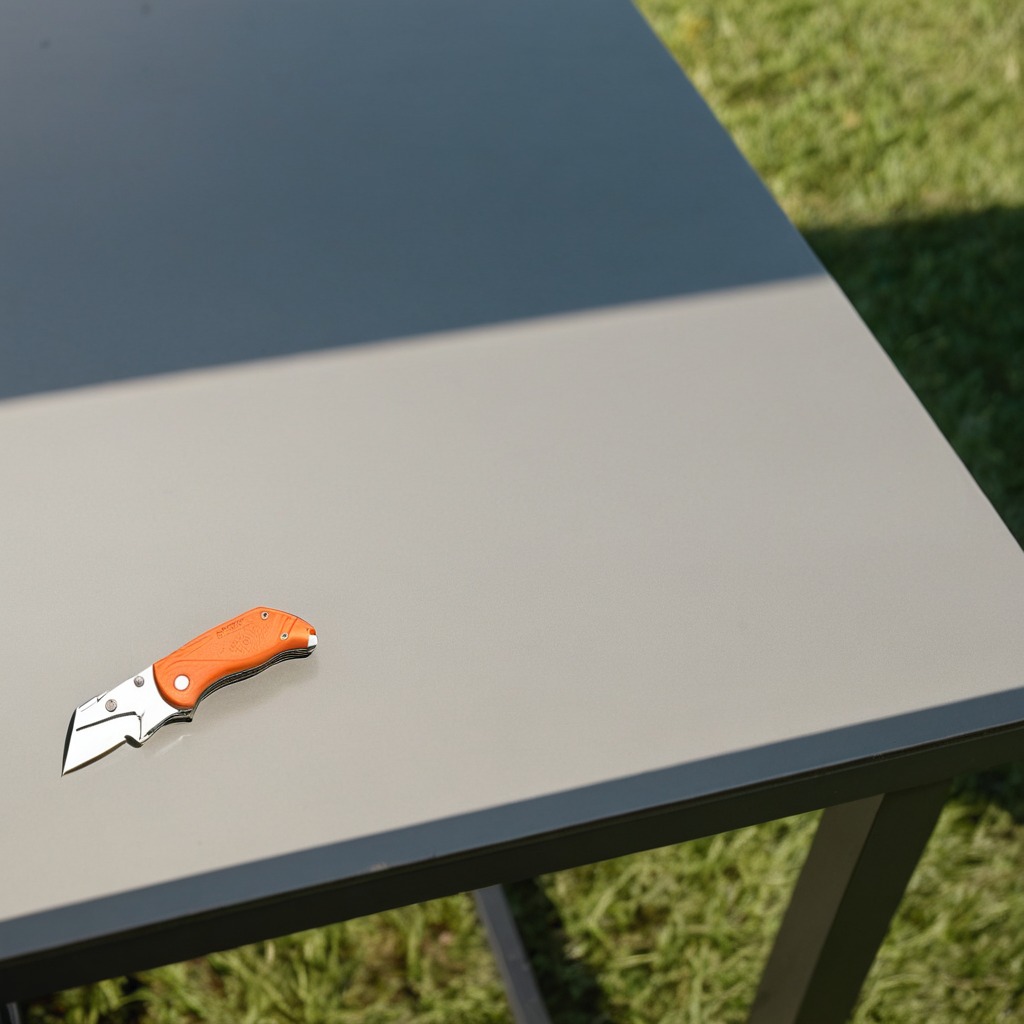
A utility knife is lying on a clean utility table in a temporary outdoor tool station afternoon light present textured surface.